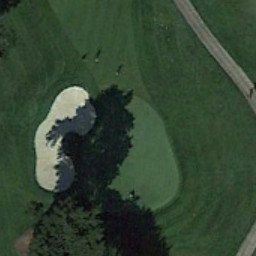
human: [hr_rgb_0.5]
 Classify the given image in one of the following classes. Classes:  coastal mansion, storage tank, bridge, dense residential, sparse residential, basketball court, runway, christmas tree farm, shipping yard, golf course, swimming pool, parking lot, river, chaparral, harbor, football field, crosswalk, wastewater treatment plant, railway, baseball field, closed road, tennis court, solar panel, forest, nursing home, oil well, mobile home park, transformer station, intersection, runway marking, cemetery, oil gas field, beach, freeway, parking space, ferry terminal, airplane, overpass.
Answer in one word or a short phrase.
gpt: golf course